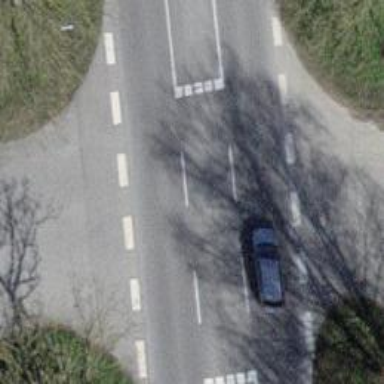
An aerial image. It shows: Asphalt road designated for service vehicles.